Chest X-ray:
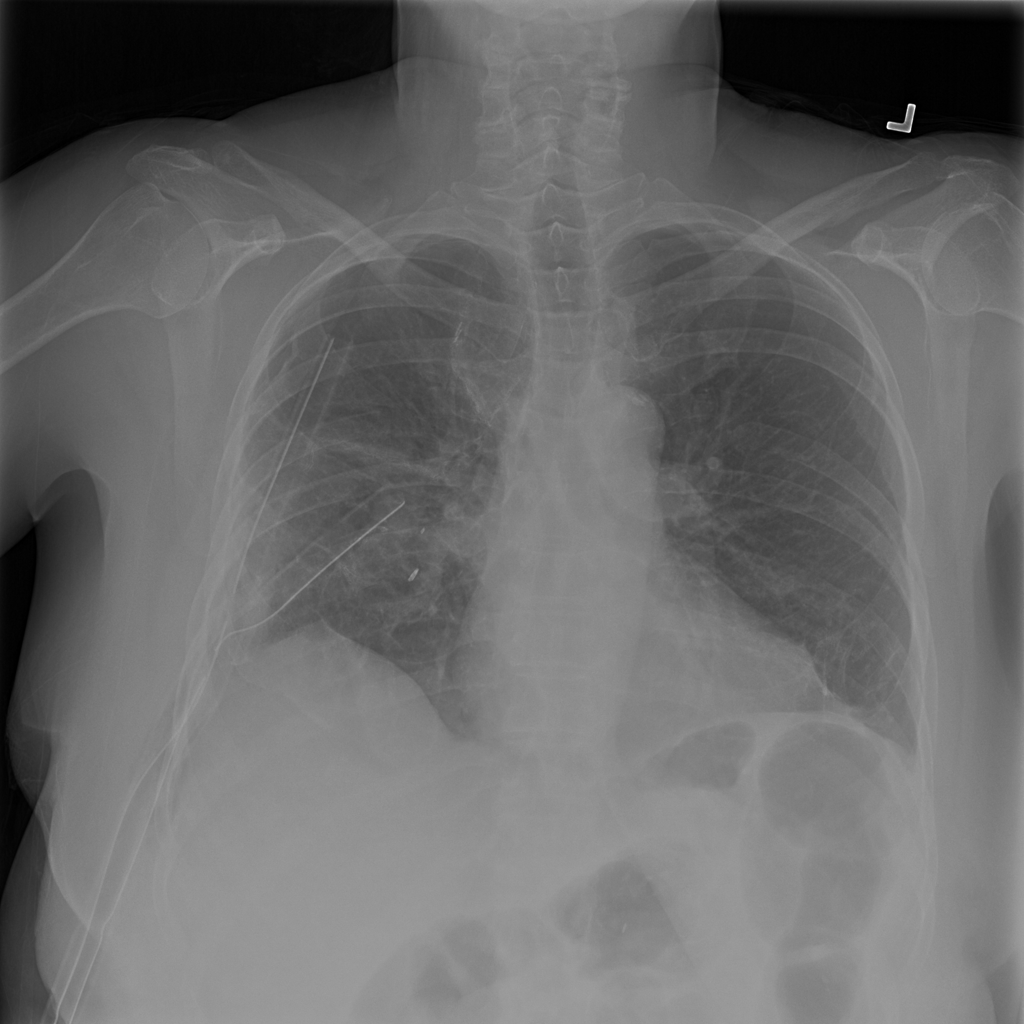
Findings: Fracture, Fibrosis, Pleural Thickening, Consolidation, Effusion, Pneumothorax
No abnormal finding: no